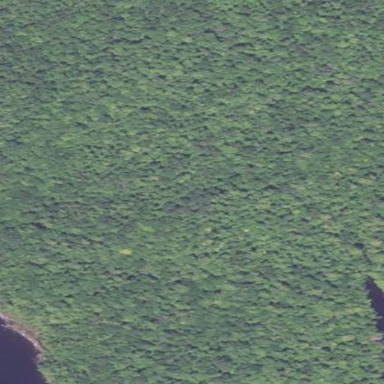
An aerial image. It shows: Forest area with mix of leaf types and cycles.